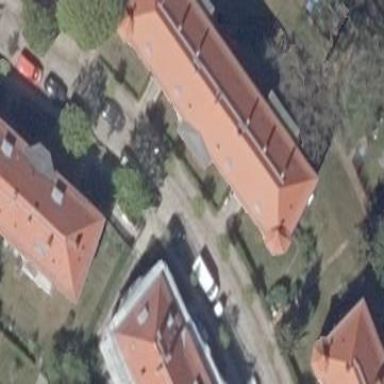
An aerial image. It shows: Historic building with apartments. It has hipped roof made of red roof tiles.